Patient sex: M
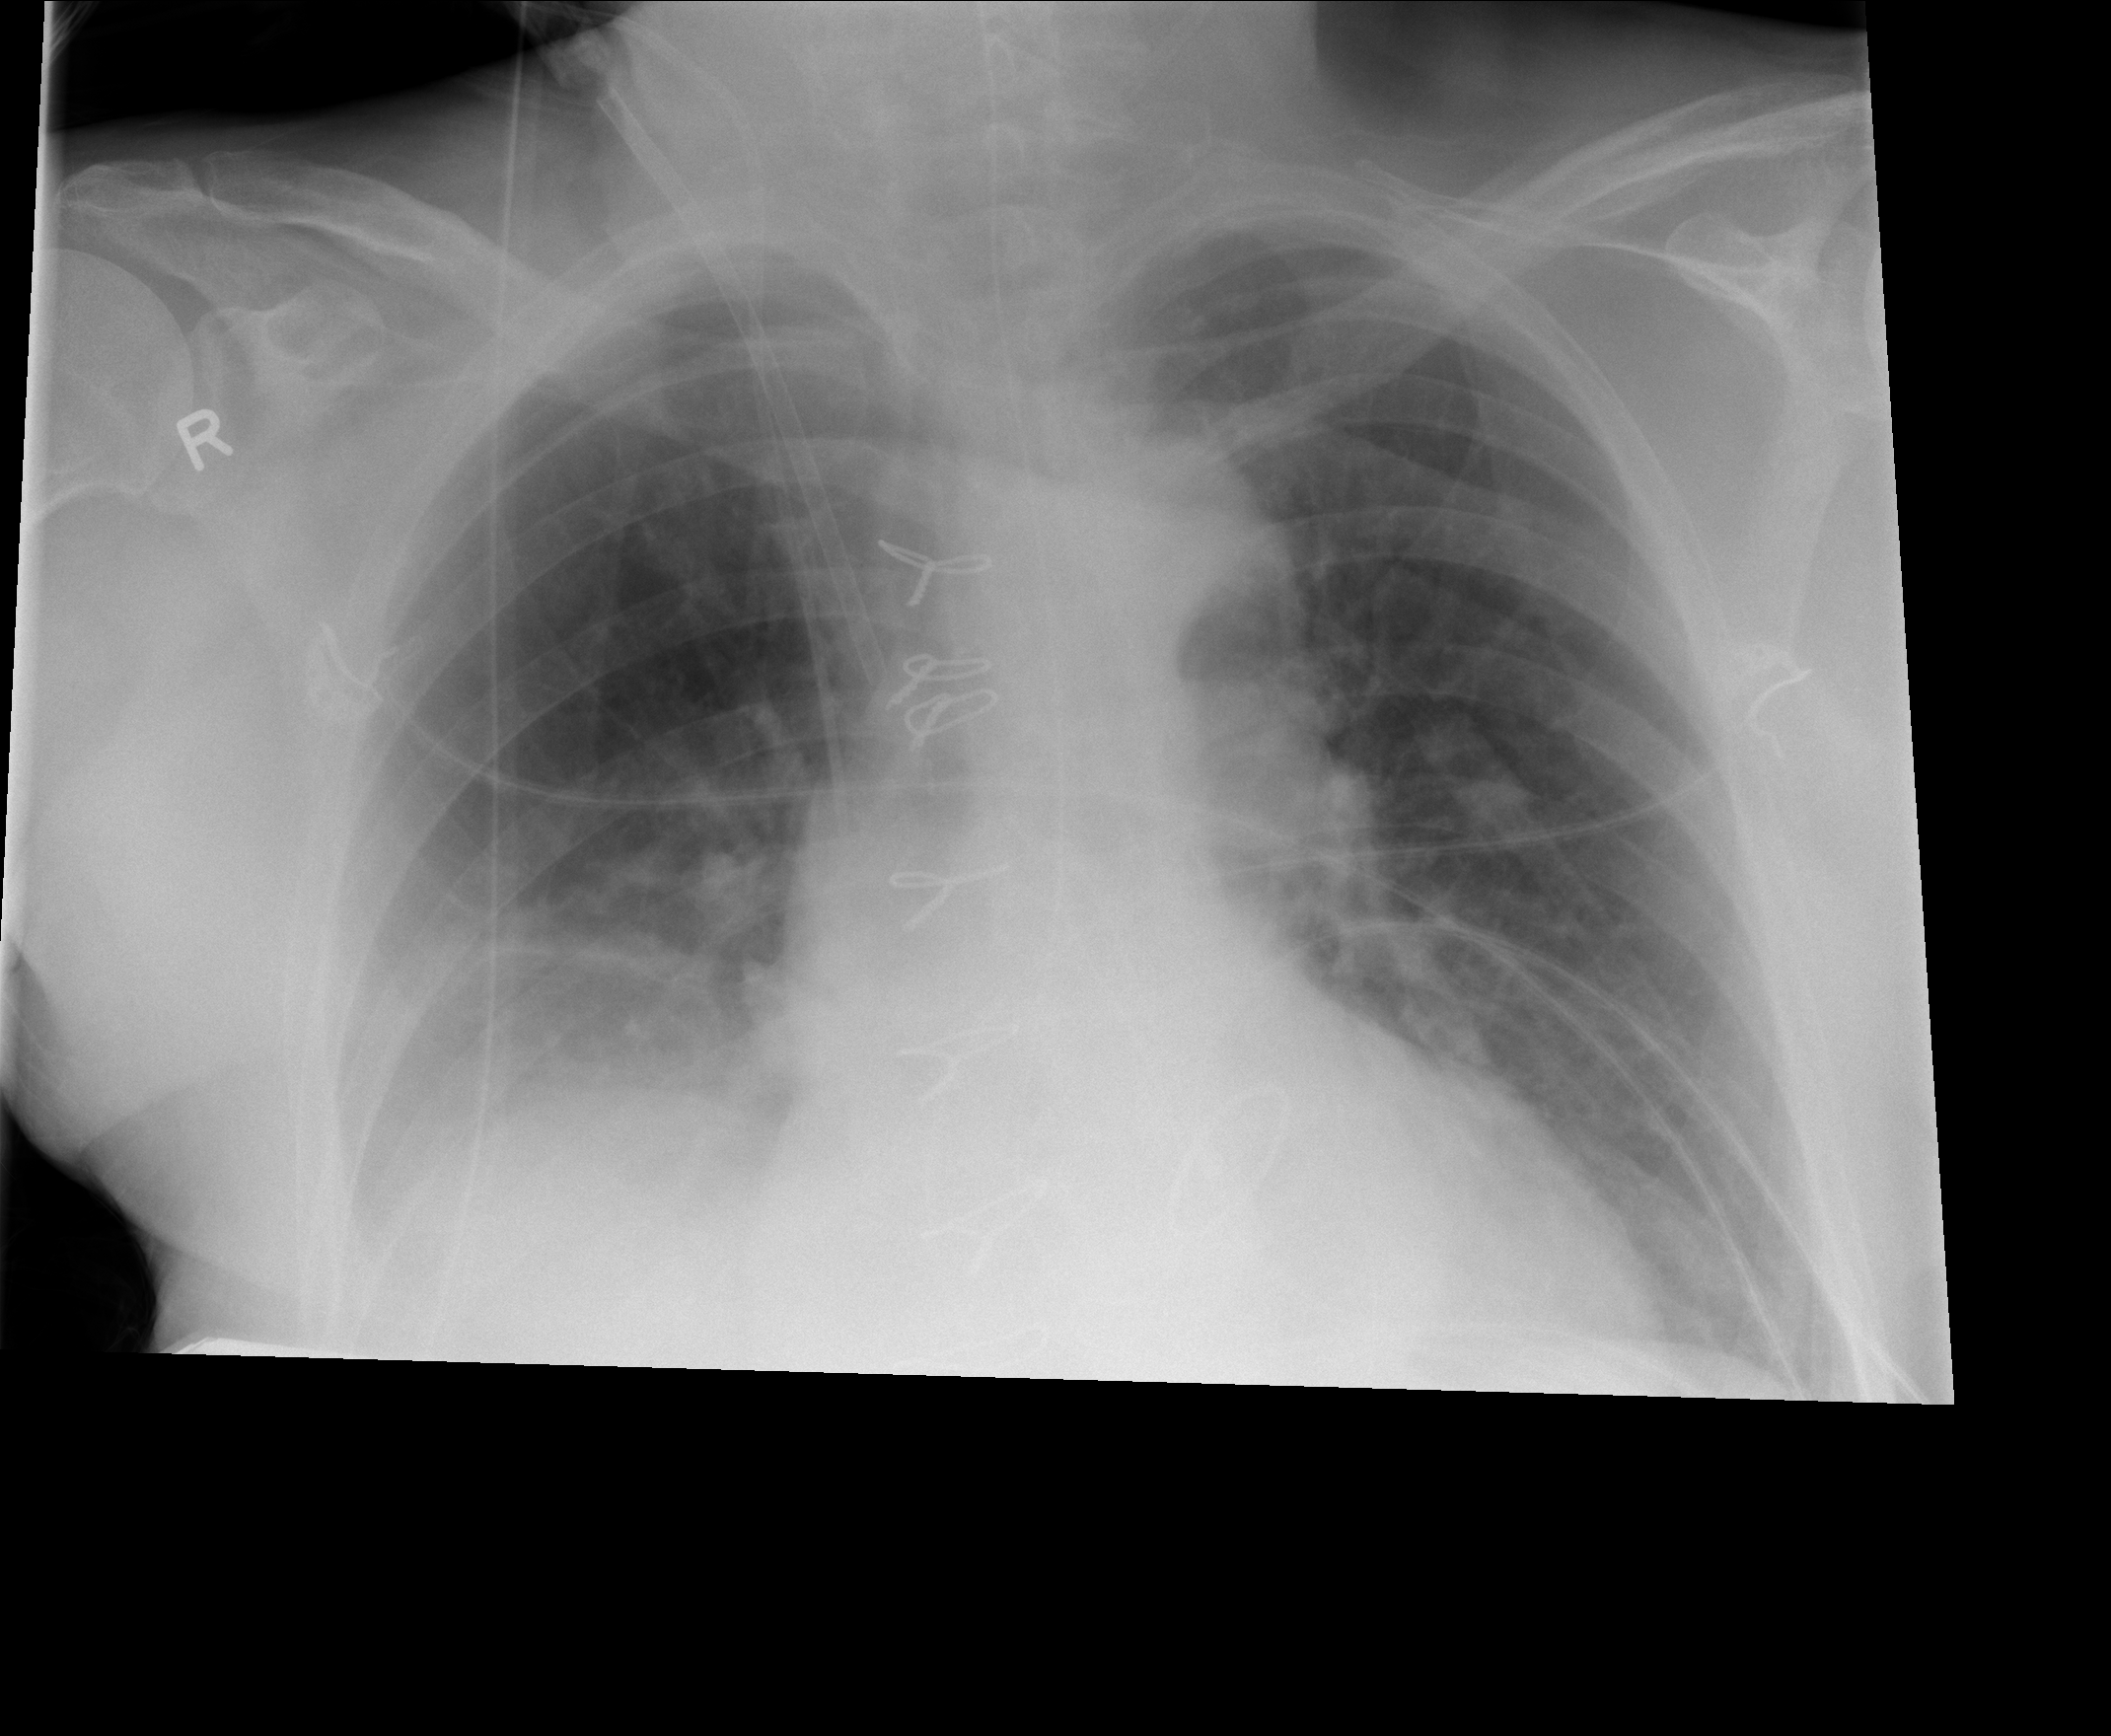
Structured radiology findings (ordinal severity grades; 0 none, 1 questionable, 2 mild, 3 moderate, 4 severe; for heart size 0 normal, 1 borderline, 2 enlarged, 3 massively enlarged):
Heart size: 1
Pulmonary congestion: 0
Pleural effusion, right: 2
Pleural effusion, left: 0
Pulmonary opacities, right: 0
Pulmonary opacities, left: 0
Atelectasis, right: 2
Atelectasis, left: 0